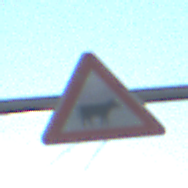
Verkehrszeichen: ViehtriebLinks
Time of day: MorningAfternoon
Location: Outdoor (Nature)
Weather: Clear
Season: NotSpecified
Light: Natural